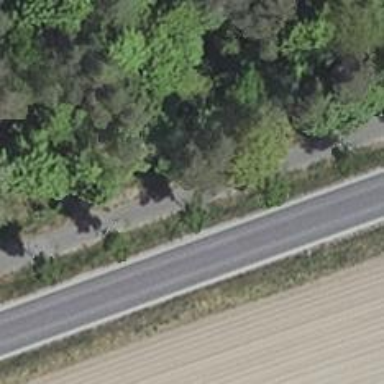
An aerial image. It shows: Broadleaved deciduous tree on the street.